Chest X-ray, AP view. Patient: 49 years old, sex F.
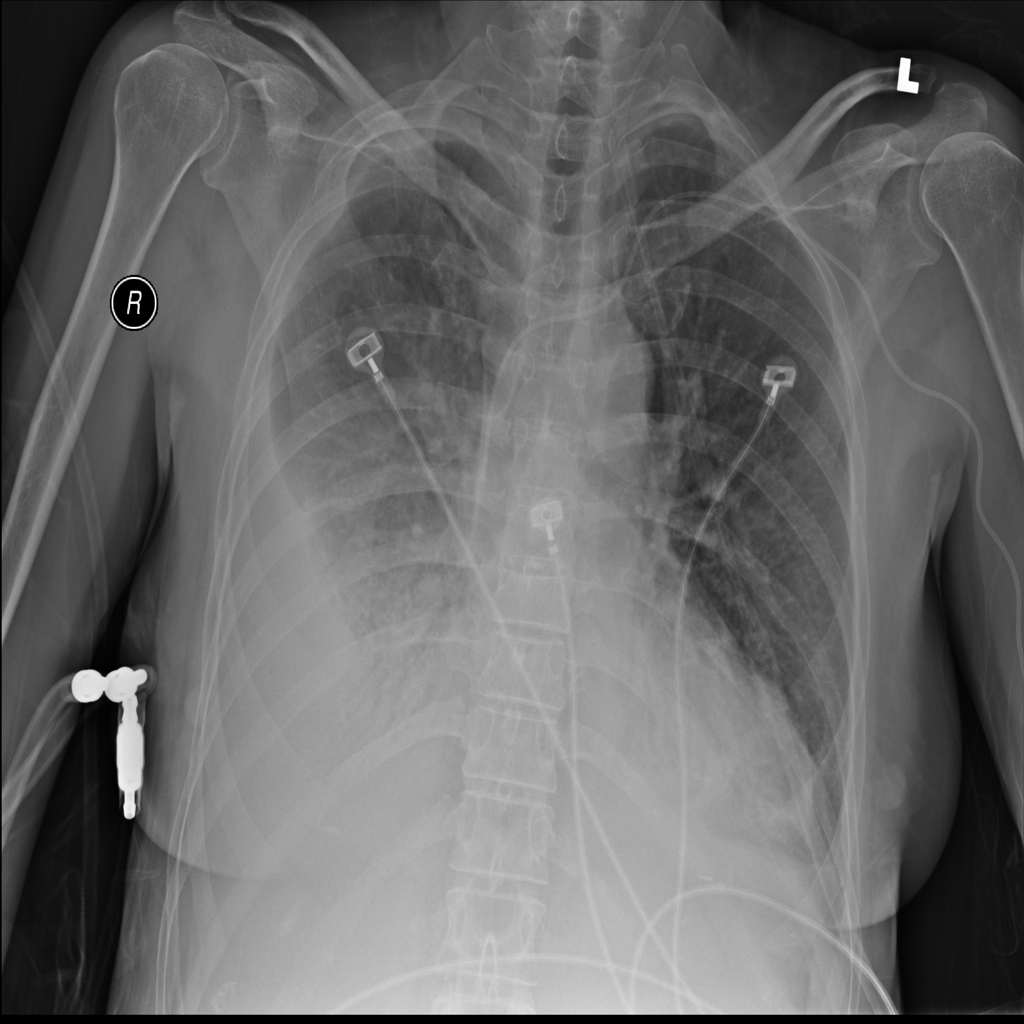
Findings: Effusion, Infiltration